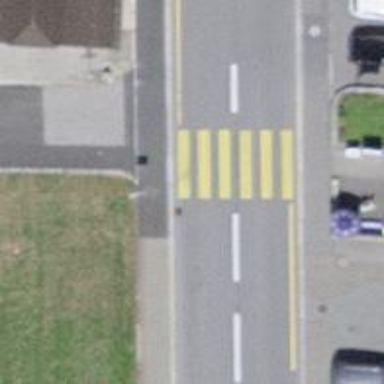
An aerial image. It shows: Marked crossing with zebra stripes on the road.